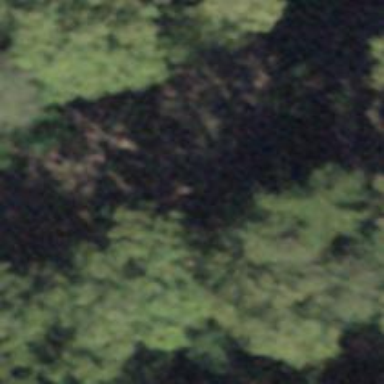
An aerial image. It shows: Natural cliff.